Question: I am trying to add same animation which work on pie chart on legends but not able to find any answer
below are the images which i want to achieve

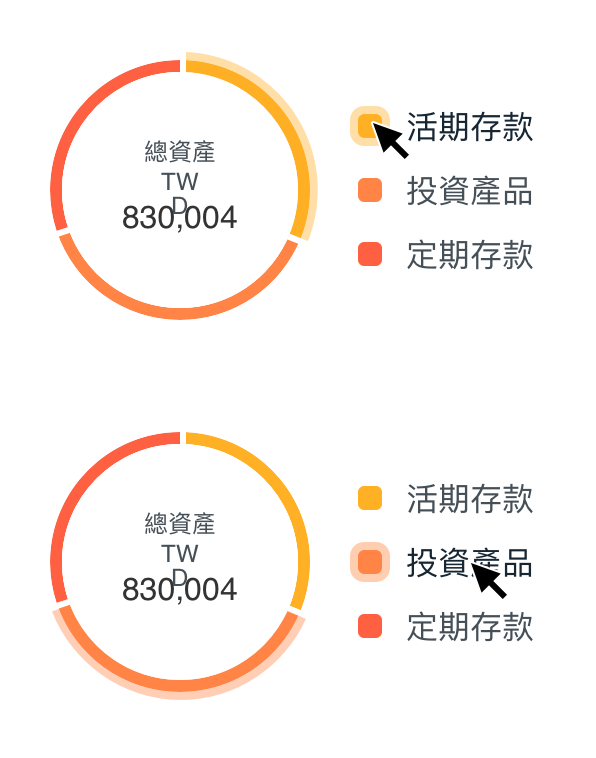
Answer: You need to add 'mouseover' and 'mouseout' events to legend items and use 'aniamte' method on the legend symbol element in the events callback function:
'''
var H = Highcharts,
chart = Highcharts.chart('container', {
series: [{
type: 'pie',
showInLegend: true,
data: [12, 15, 25]
}]
}),
legendItems = chart.legend.allItems;
legendItems.forEach(function(item) {
H.addEvent(item.legendGroup.element, 'mouseover', function() {
item.legendSymbol.animate({
width: 24,
height: 24,
translateX: -6,
translateY: -6
});
});
H.addEvent(item.legendGroup.element, 'mouseout', function() {
item.legendSymbol.animate({
width: 12,
height: 12,
translateX: 0,
translateY: 0
});
});
});
'''
Live demo: <URL>
API Reference:
<URL>
<URL>